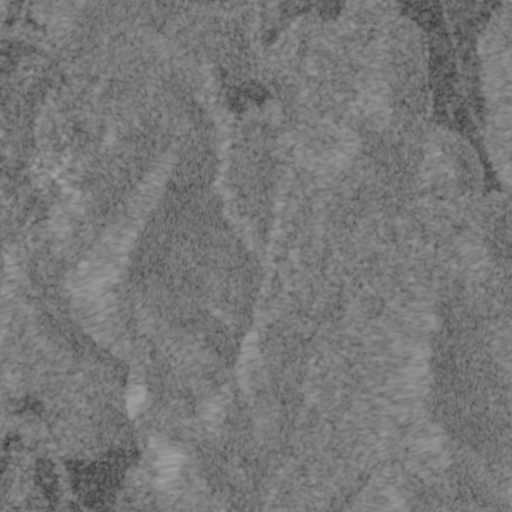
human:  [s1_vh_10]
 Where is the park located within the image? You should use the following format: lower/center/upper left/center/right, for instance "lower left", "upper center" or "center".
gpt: The park is located in the upper left of the image.
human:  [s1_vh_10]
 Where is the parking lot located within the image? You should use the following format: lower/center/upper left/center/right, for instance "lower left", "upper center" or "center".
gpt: The parking lot is located in the center left of the image.
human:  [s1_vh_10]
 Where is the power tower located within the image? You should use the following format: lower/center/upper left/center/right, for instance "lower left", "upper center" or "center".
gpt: There is no power tower in the image.

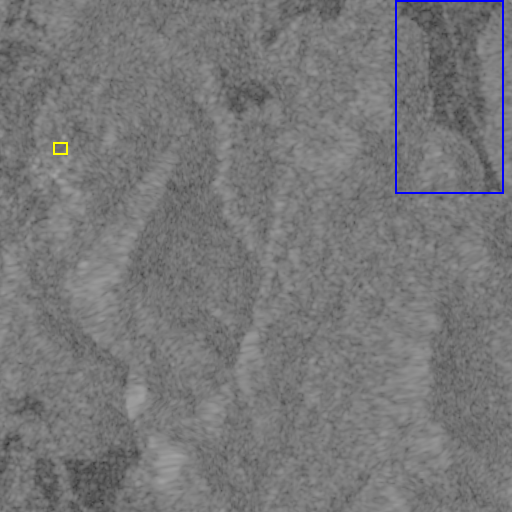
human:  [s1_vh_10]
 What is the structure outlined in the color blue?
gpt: The structure outlined in blue is a crop field.
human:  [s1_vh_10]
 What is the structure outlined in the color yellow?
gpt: The structure outlined in yellow is a park.
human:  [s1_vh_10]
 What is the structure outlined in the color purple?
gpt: There is no purple outline.